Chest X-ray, AP view. Patient: 53 years old, sex M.
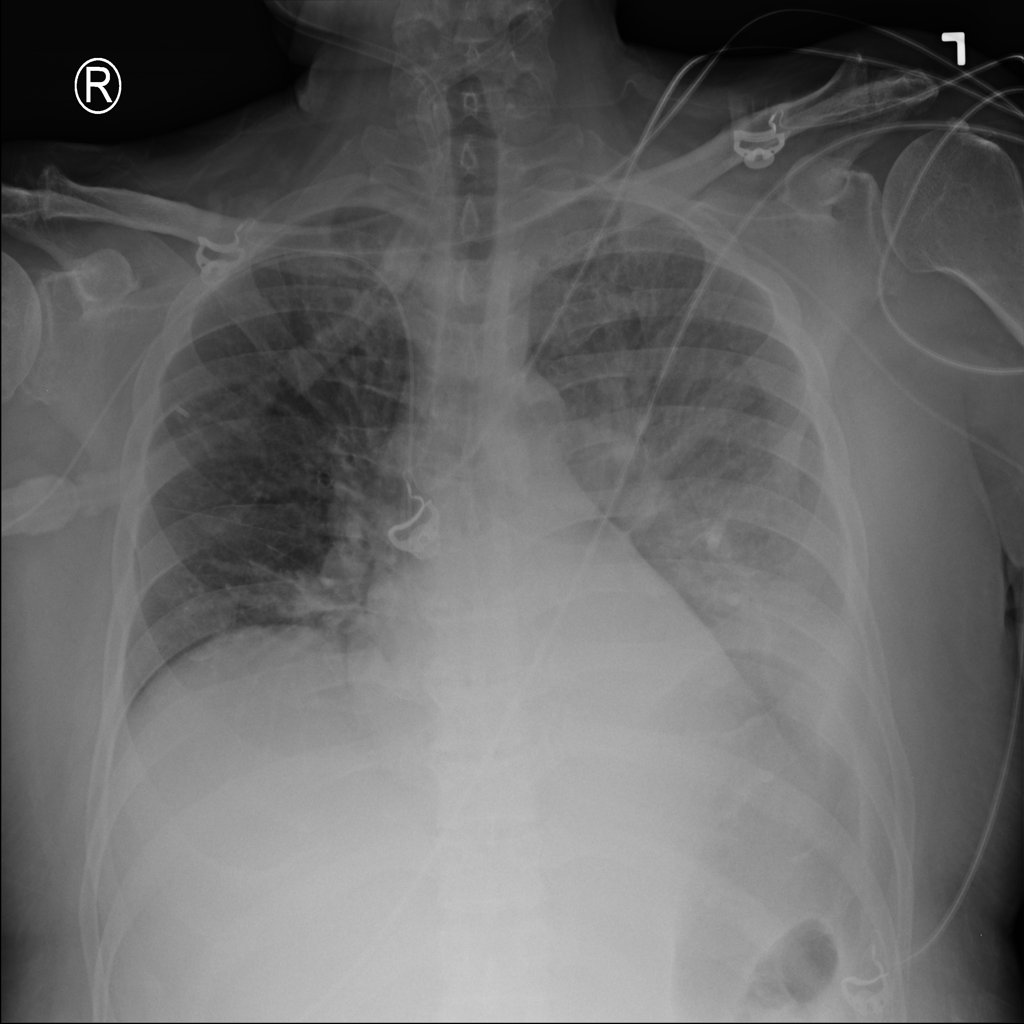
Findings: Atelectasis, Infiltration, Pleural_Thickening